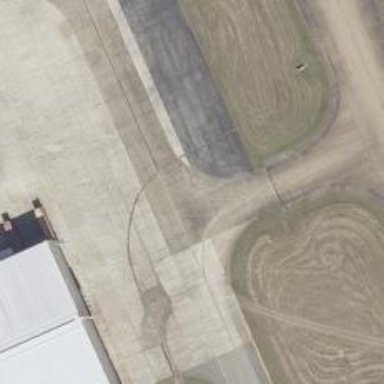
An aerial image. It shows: Image of taxiway at airport.